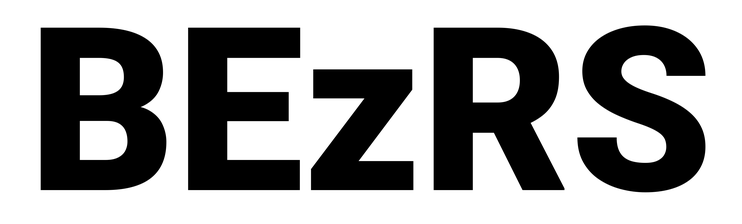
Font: Roboto_Black